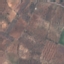
Land use / land cover: PermanentCrop